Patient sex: F
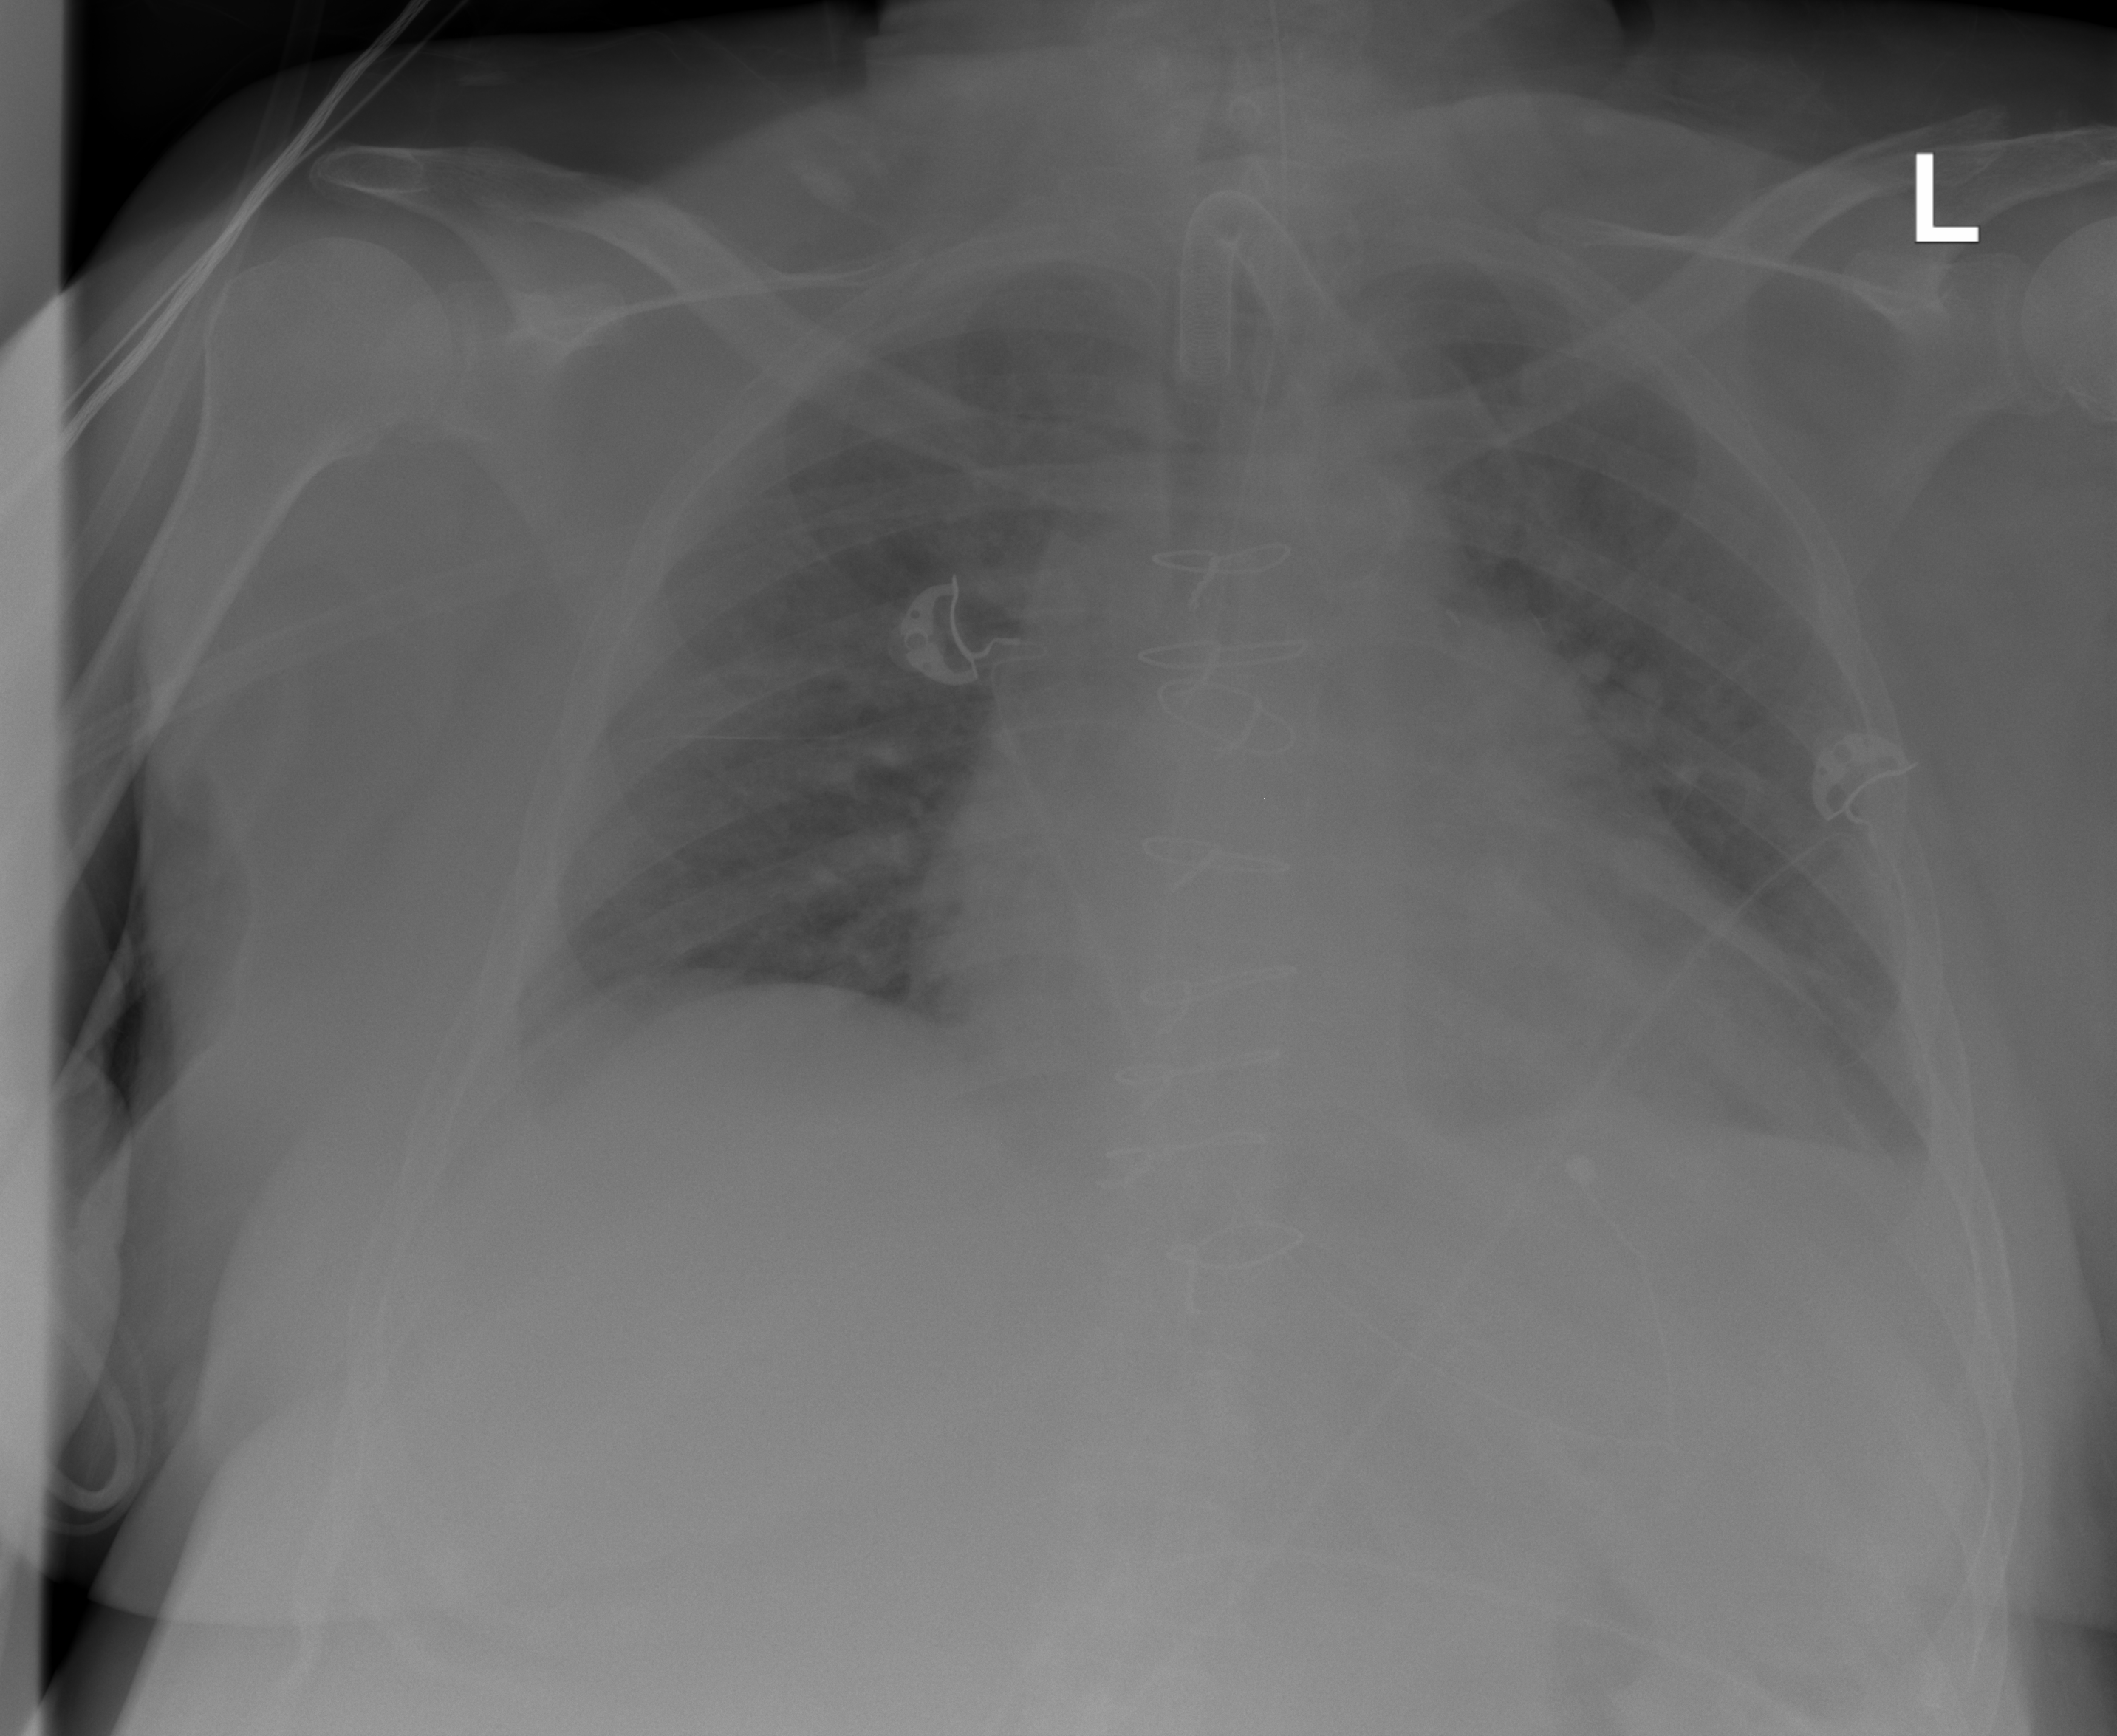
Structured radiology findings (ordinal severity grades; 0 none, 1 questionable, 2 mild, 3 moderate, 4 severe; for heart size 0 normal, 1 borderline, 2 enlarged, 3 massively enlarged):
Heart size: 2
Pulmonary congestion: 2
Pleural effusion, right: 0
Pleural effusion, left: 0
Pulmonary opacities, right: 0
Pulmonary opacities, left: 0
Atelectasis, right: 2
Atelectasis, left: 0